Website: lowes
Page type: review-order
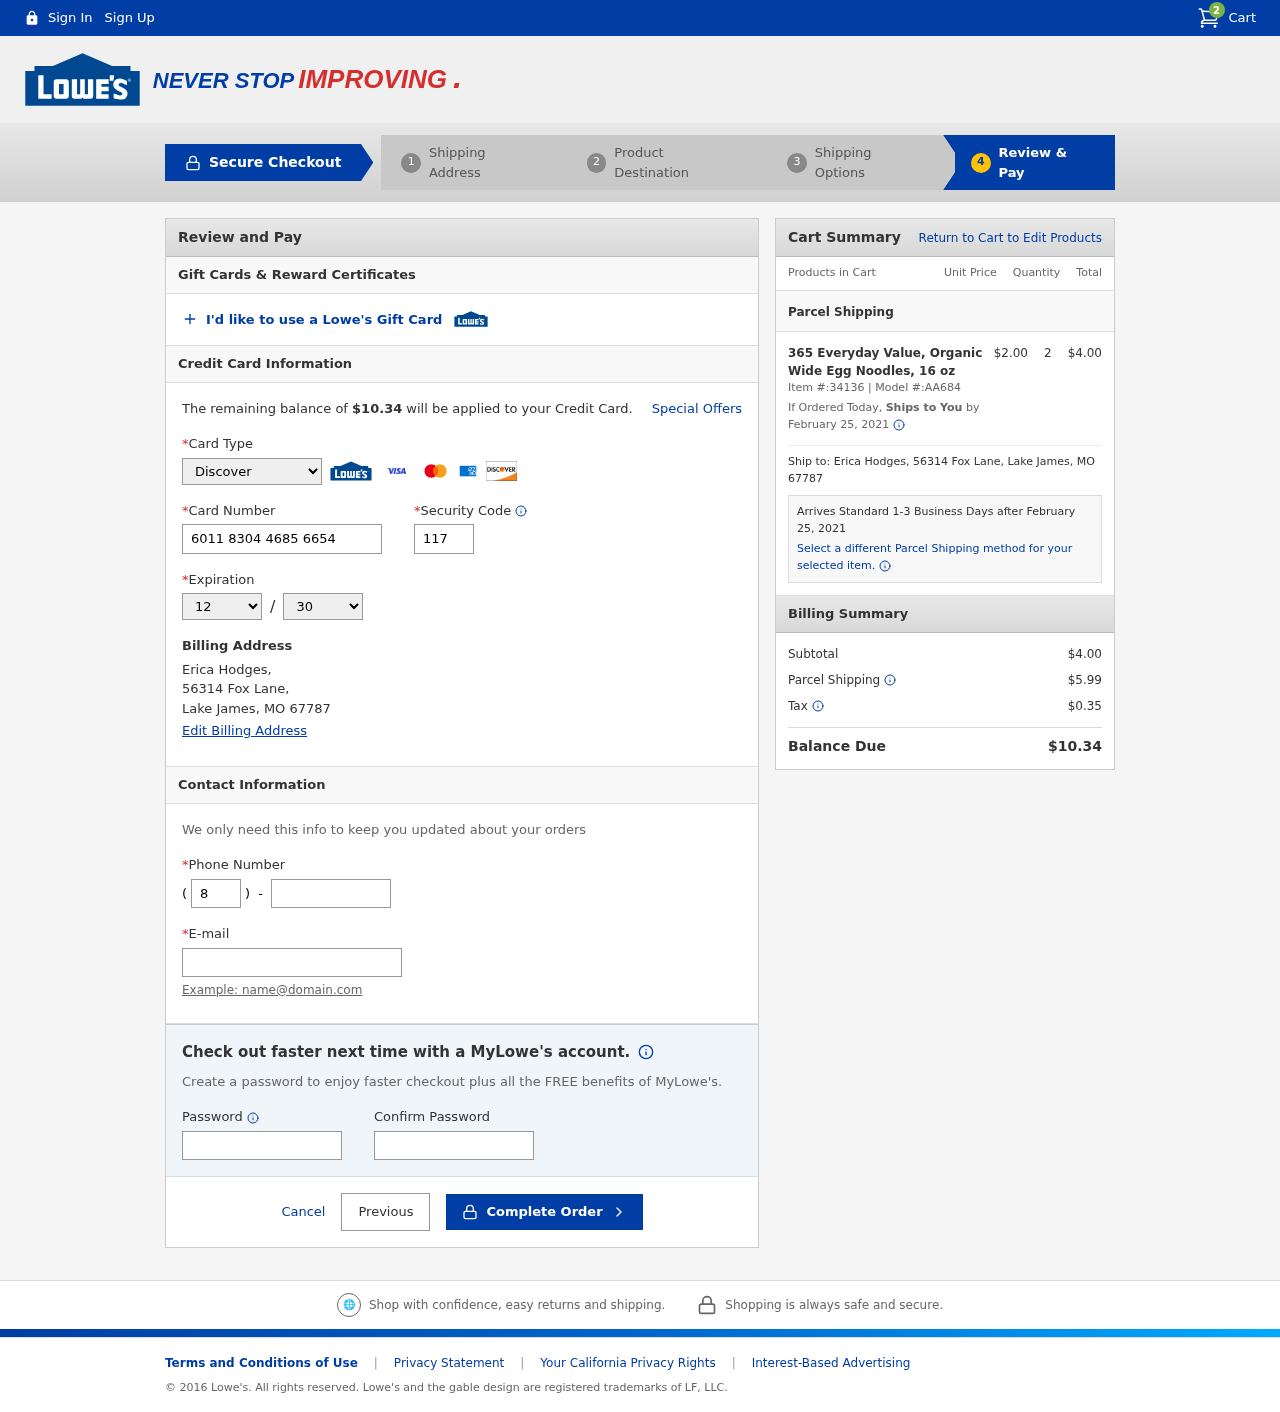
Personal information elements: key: PII_CARD_CVV
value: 117
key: PII_CARD_EXPIRY_MONTH
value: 12
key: PII_CARD_EXPIRY_YEAR
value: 30
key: PII_CARD_NUMBER
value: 6011 8304 4685 6654
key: PII_CARD_TYPE
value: Discover
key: PII_CITY
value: Lake James
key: PII_EMAIL
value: ericahodges@yahoo.com
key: PII_FULLNAME
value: Erica Hodges,
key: PII_PHONE
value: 8105508353
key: PII_PHONE_AREA
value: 810
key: PII_POSTCODE
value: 67787
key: PII_STATE_ABBR
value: MO
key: PII_STREET
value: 56314 Fox Lane
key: PII_STREET
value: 56314 Fox Lane,
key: PII_FULLNAME2
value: Erica Hodges
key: PII_POSTCODE_FULL
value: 67787
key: PII_CITY_STATE
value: Lake James, MO
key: PII_CITY_STATE_ZIP
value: Lake James, MO 67787
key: PII_POSTCODE_NUMERIC
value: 67787
Product elements: key: PRODUCT1_NAME
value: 365 Everyday Value, Organic Wide Egg Noodles, 16 oz
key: PRODUCT1_PRICE
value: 2
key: PRODUCT1_QUANTITY
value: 2
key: PRODUCT1_ITEM_NUMBER
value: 34136
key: PRODUCT1_MODEL_NUMBER
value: AA684
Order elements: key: ORDER_NUM_ITEMS
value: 2
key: ORDER_TOTAL
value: $10.34
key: ORDER_SHIPPING_DATE
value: February 25, 2021
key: ORDER_SUBTOTAL
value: $4.00
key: ORDER_SHIPPING_DATE2
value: February 25, 2021
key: ORDER_SUBTOTAL2
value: $4.00
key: ORDER_SHIPPING_COST
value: $5.99
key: ORDER_TAX
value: $0.35